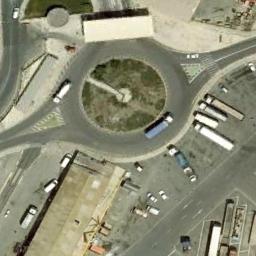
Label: roundabout